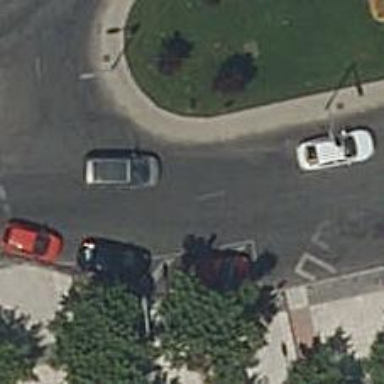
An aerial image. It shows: Asphalt road in residential area leading to roundabout.